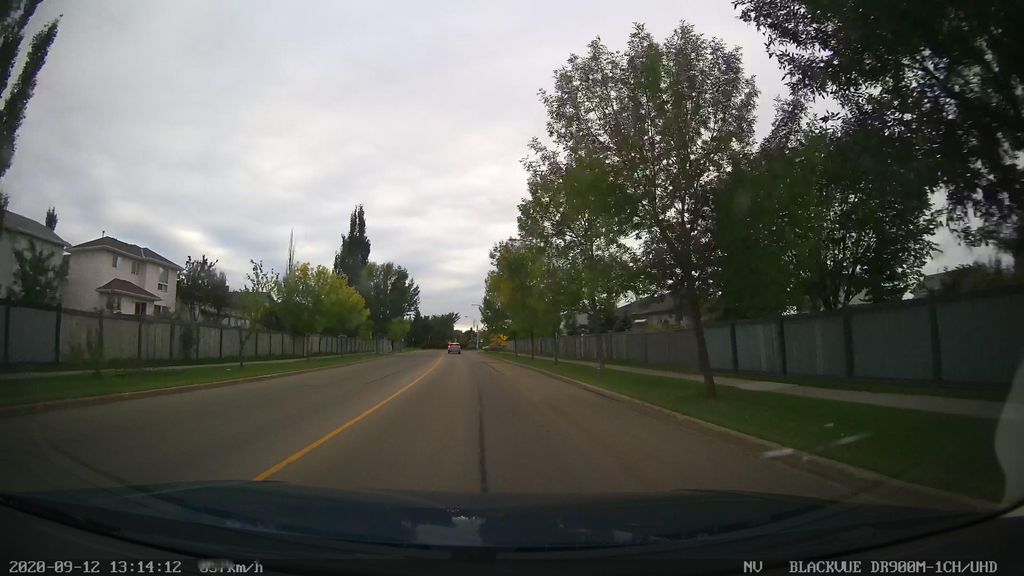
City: edmonton